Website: walmart
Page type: payment
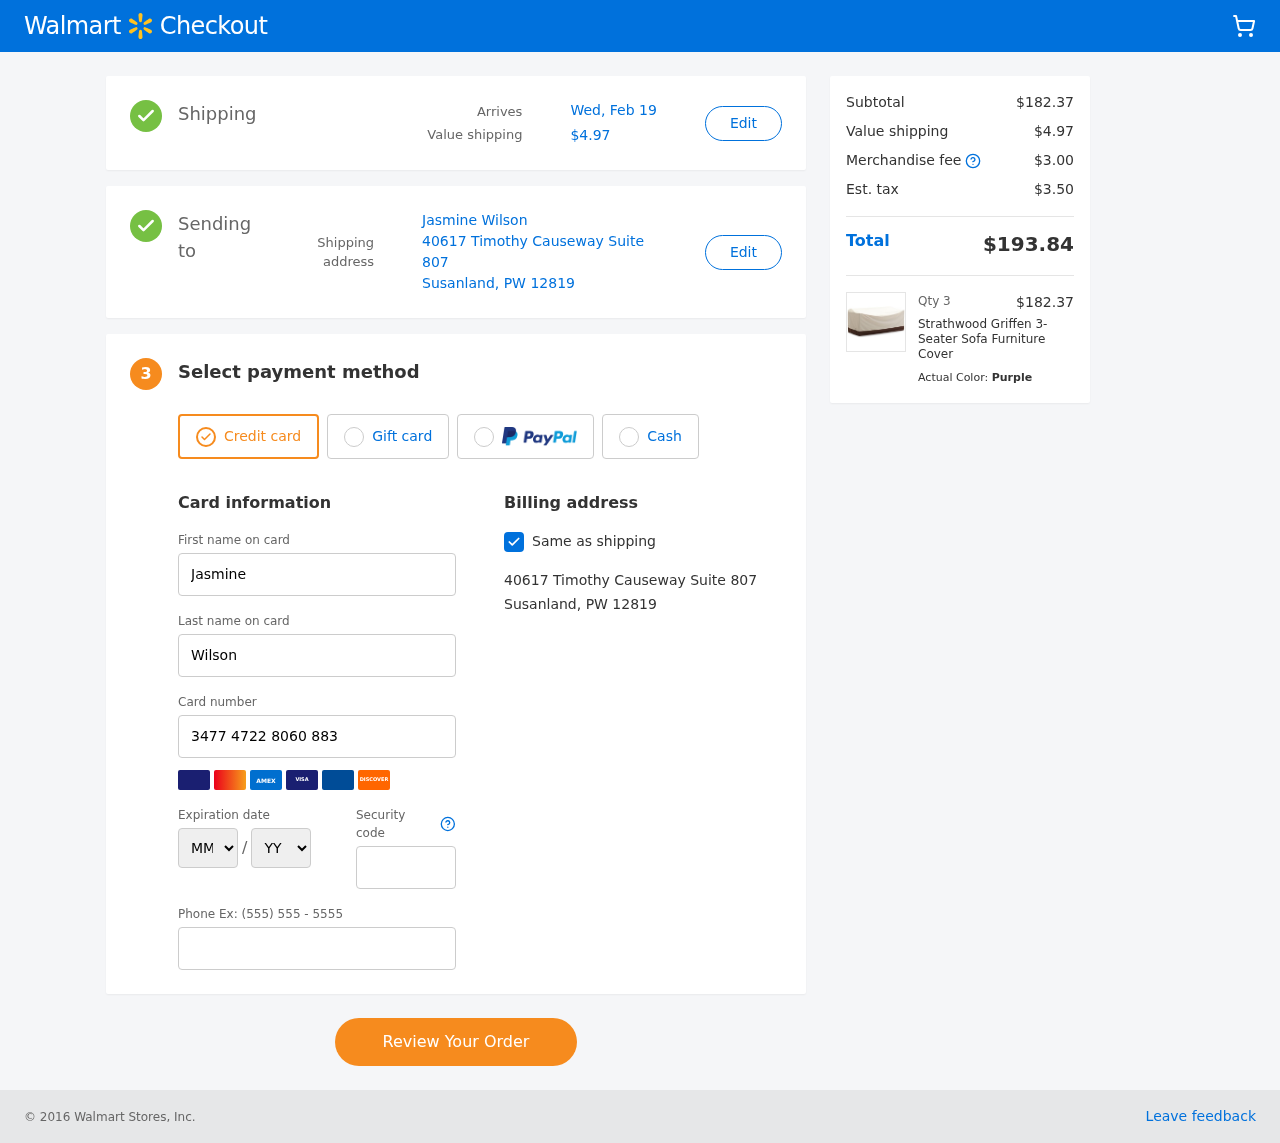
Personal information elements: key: PII_CARD_EXPIRY_MONTH
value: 09
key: PII_CARD_EXPIRY_YEAR
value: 30
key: PII_CITY_STATE_ZIP
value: Susanland, PW 12819
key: PII_FULLNAME
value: Jasmine Wilson
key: PII_STREET
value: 40617 Timothy Causeway Suite 807
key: PII_FIRSTNAME
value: Jasmine
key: PII_LASTNAME
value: Wilson
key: PII_CARD_NUMBER
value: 3477 4722 8060 883
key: PII_CARD_CVV
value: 4512
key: PII_PHONE
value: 4449128109
Product elements: key: PRODUCT1_NAME
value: Strathwood Griffen 3-Seater Sofa Furniture Cover
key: PRODUCT1_PRICE
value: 60.79
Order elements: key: ORDER_DELIVERY_DATE
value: Wed, Feb 19
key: ORDER_SHIPPING_COST
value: $4.97
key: ORDER_SUBTOTAL
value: $182.37
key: ORDER_MERCHANDISE_FEE
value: $3.00
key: ORDER_TAX
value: $3.50
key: ORDER_TOTAL
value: $193.84
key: ORDER_NUM_ITEMS
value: Qty 3